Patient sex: F
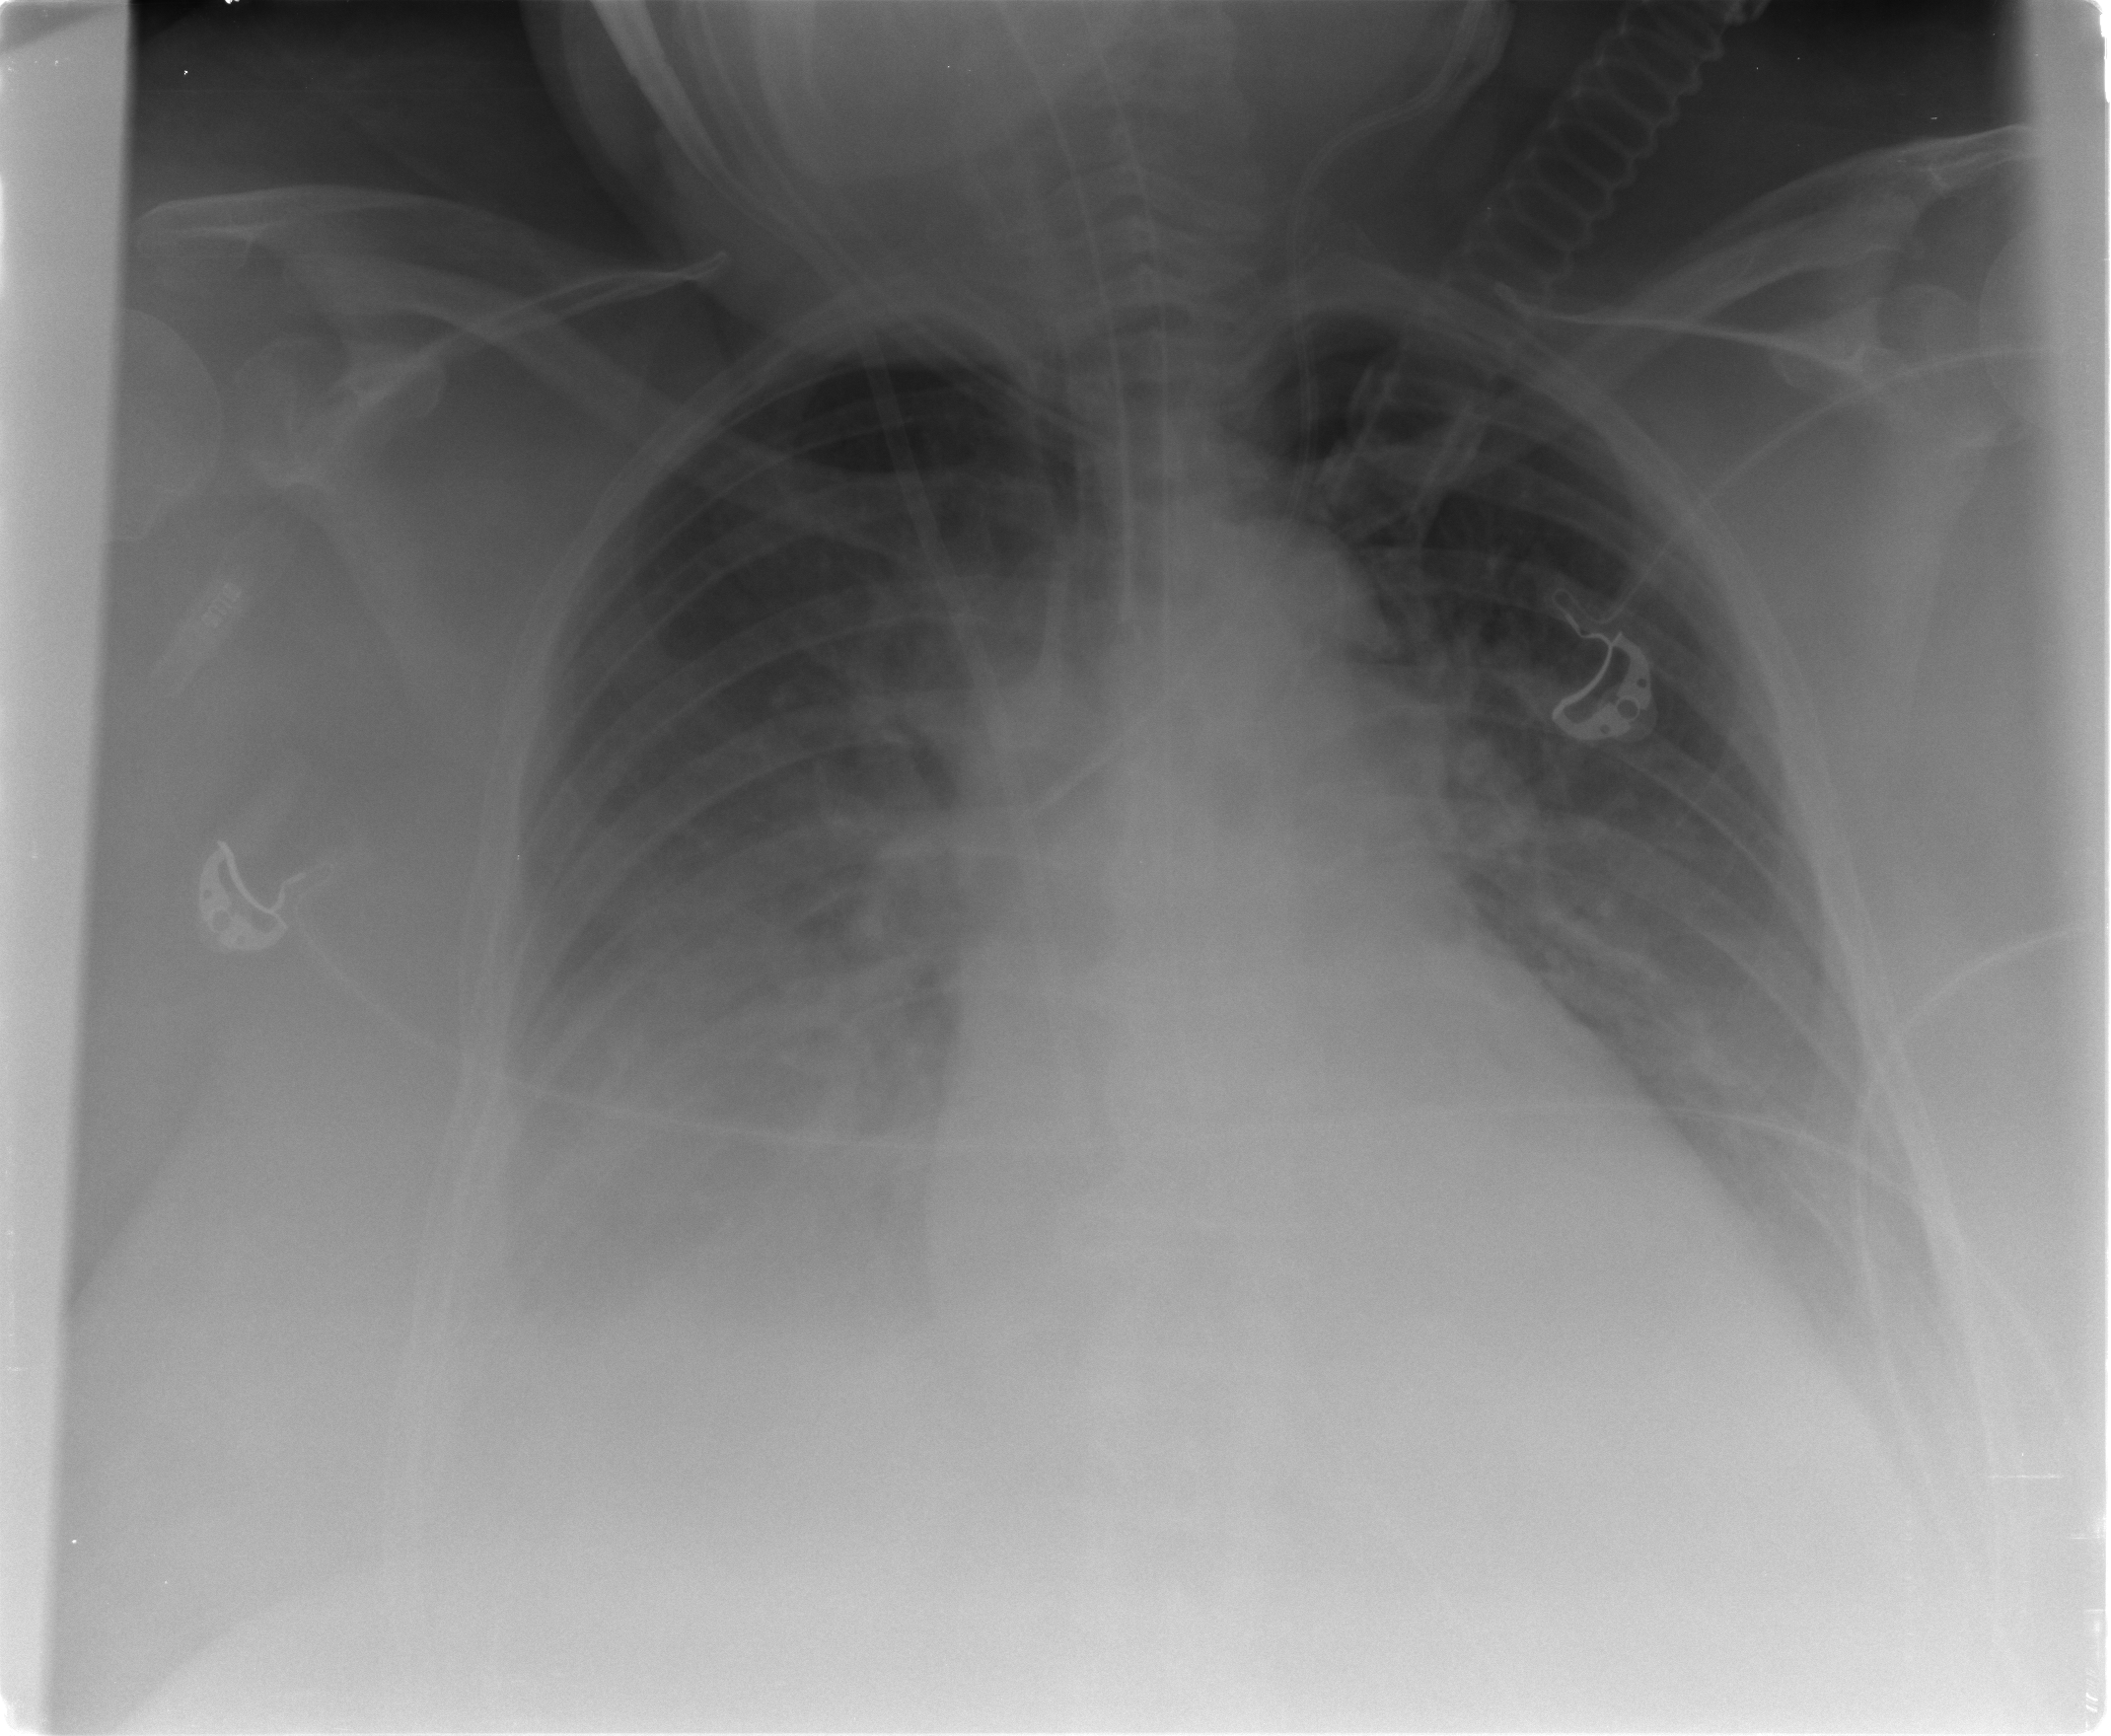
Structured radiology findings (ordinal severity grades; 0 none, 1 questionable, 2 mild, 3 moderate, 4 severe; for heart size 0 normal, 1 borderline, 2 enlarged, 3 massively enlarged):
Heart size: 2
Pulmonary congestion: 2
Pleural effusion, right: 3
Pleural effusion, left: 2
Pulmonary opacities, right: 2
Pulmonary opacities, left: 0
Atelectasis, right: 2
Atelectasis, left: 2